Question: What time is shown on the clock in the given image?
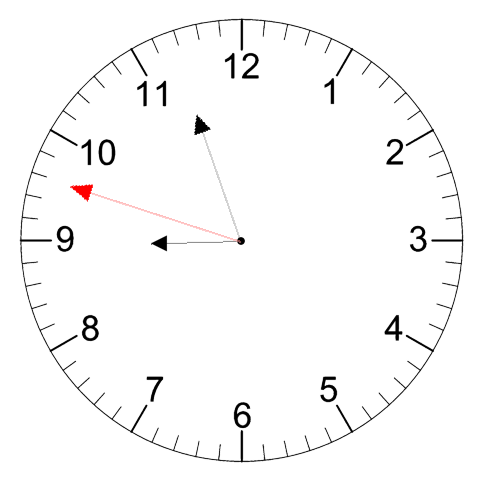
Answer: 08:56:48